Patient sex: M
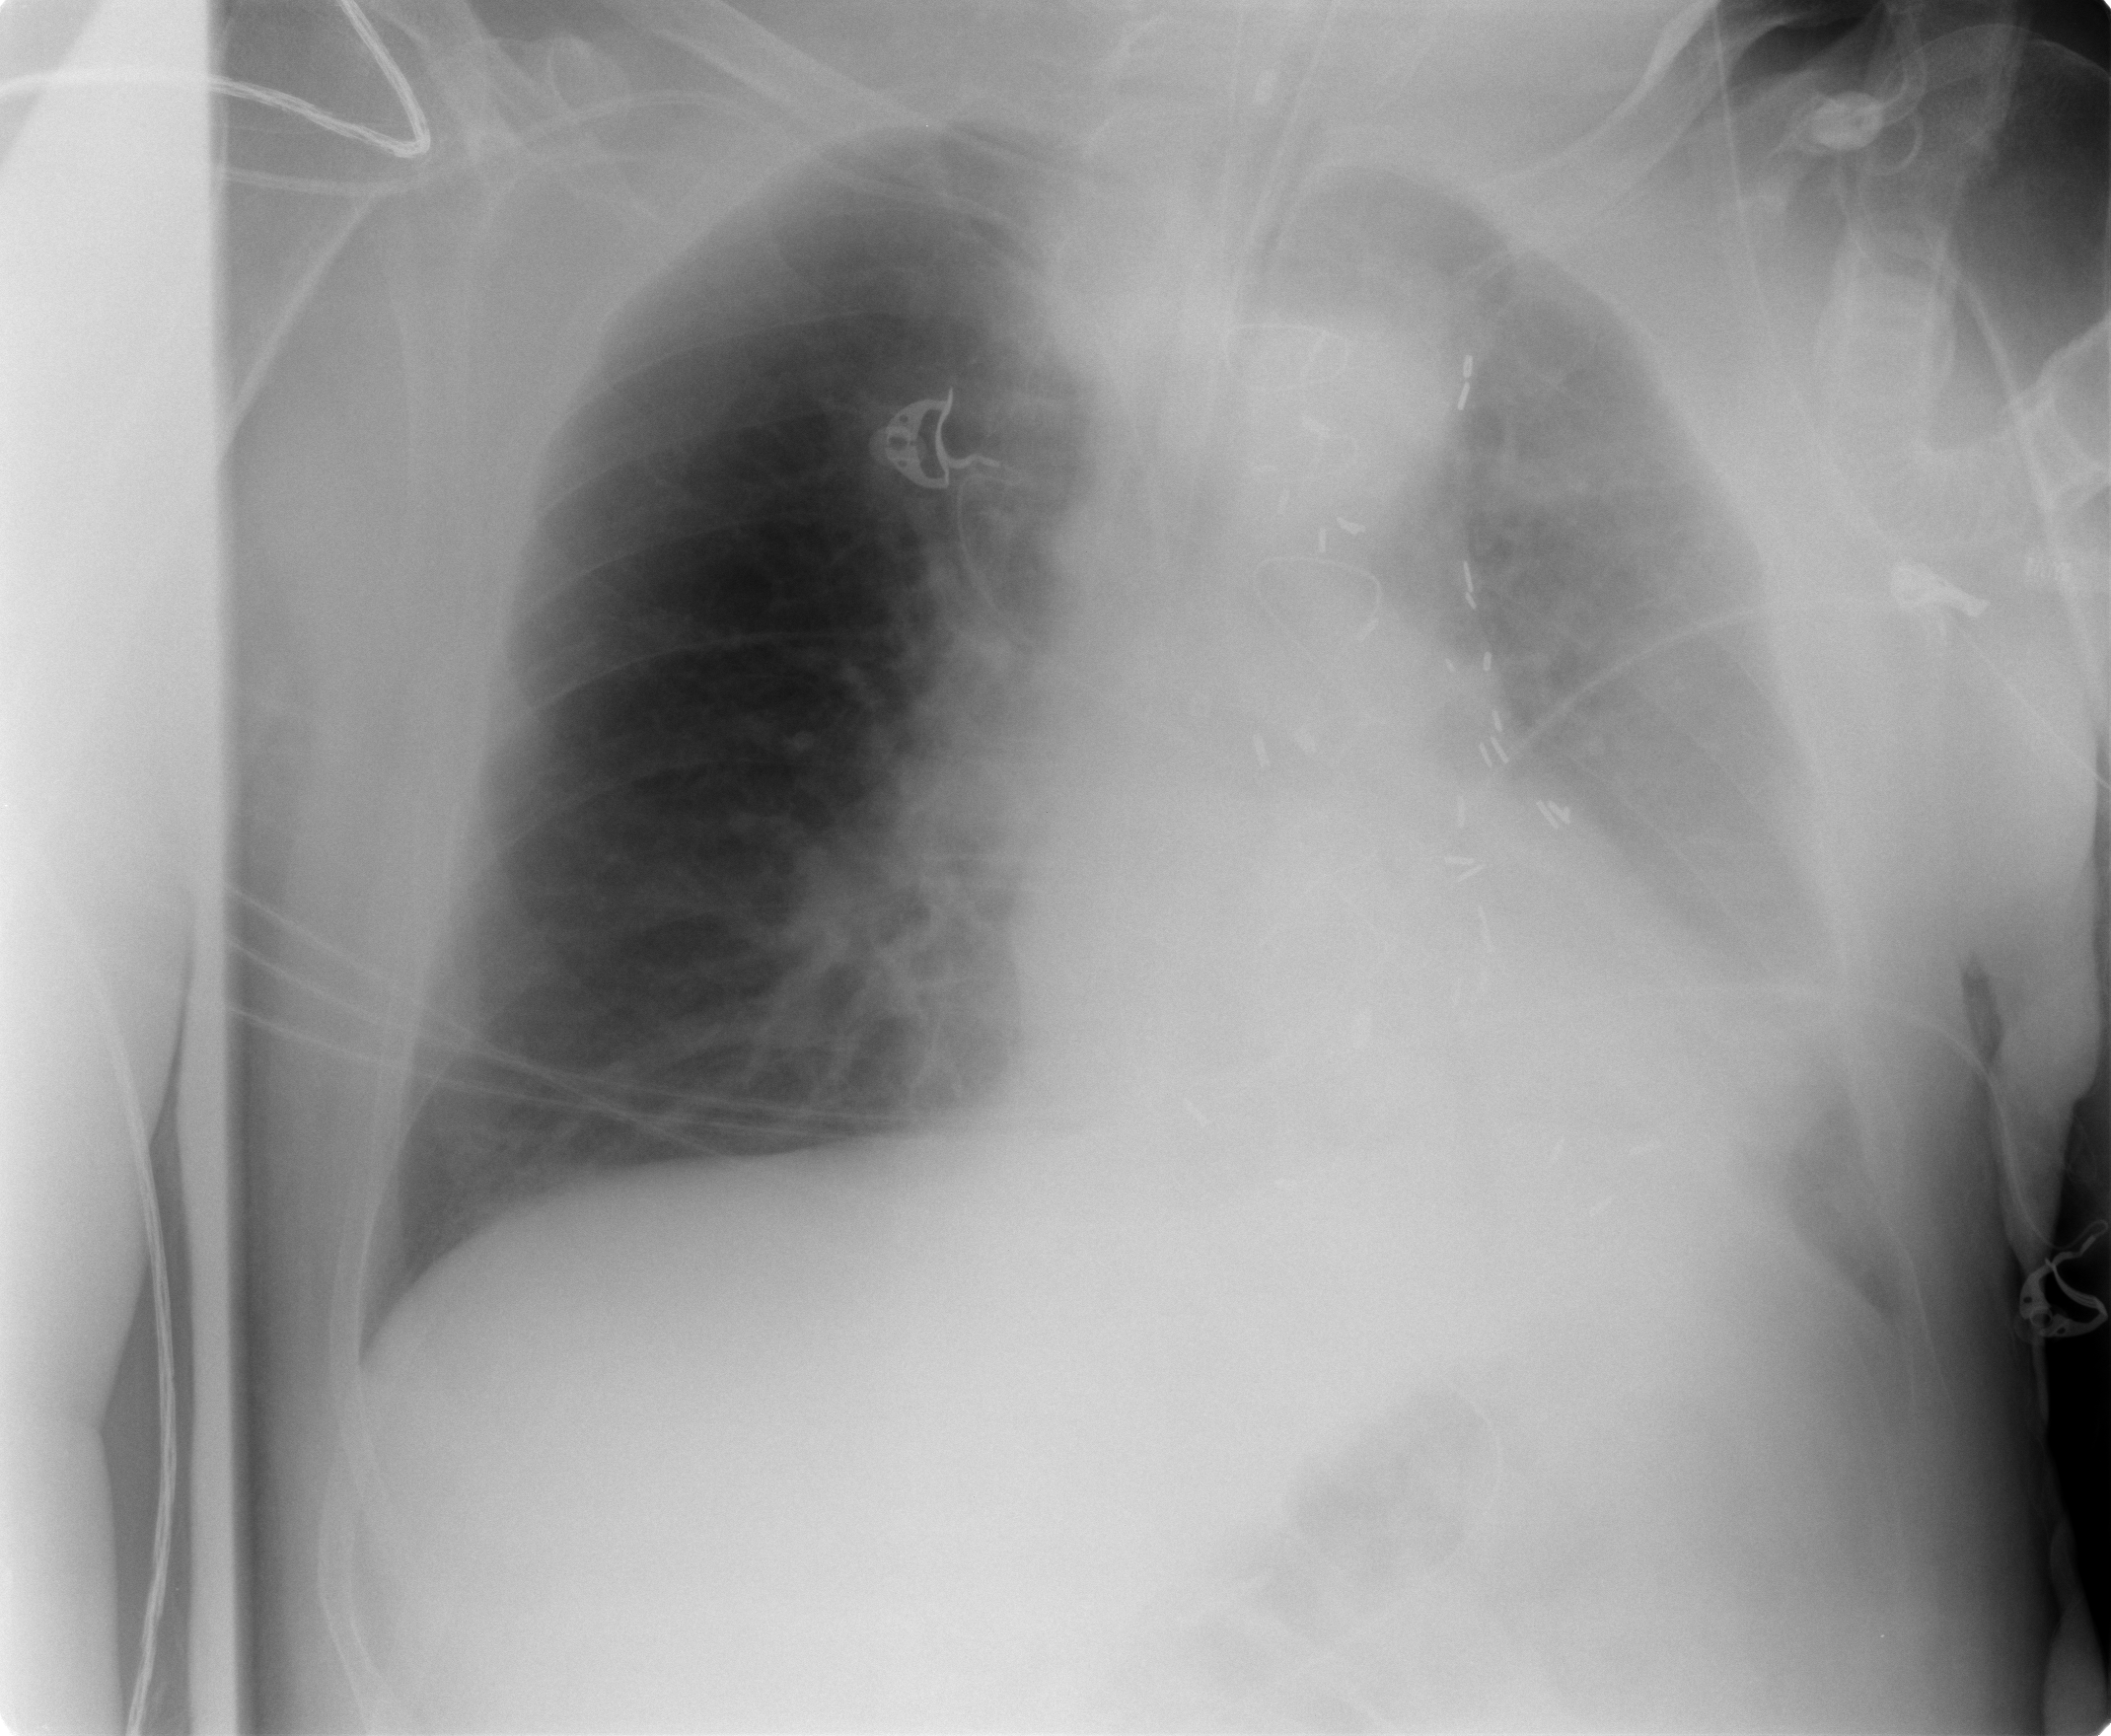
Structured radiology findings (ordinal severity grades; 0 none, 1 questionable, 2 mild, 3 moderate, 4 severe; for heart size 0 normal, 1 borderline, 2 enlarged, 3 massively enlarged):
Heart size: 0
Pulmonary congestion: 0
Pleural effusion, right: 0
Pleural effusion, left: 3
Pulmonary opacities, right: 0
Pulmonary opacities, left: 2
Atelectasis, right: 0
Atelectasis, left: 3